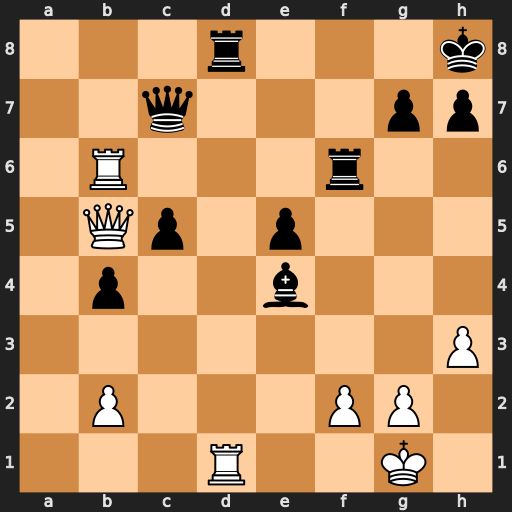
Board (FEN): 3r3k/2q3pp/1R3r2/1Qp1p3/1p2b3/7P/1P3PP1/3R2K1
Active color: w
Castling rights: -
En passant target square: -
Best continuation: Rxd8+ Qxd8 Rb8 Rf8 Rxd8